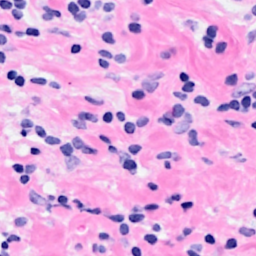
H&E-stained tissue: Breast